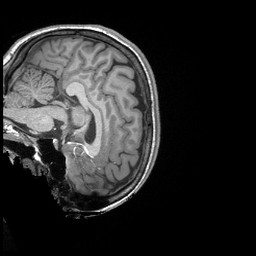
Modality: T1w
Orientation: sagittal
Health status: ill
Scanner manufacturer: siemens
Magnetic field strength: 3 T
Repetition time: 2.3 s
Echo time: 0.00243 s